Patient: sex M, age 68
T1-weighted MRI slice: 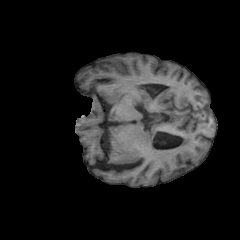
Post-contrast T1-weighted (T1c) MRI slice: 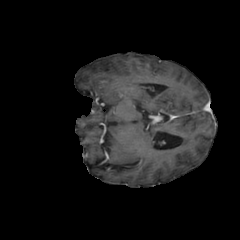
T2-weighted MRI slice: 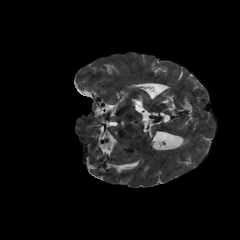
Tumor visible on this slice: no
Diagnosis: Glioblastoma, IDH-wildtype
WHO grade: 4